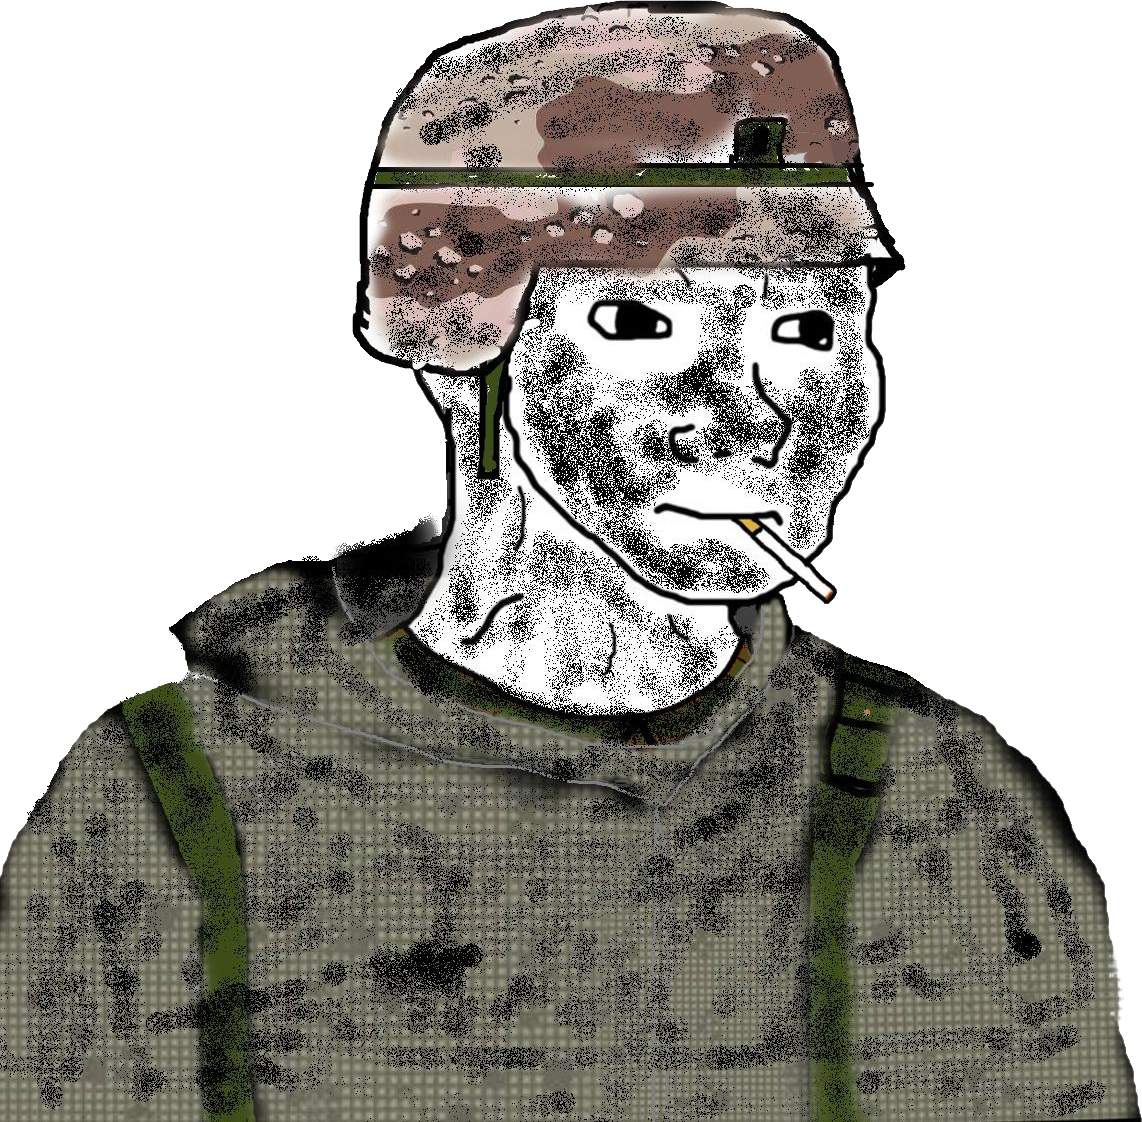
Label: 5_Doomer